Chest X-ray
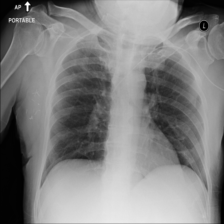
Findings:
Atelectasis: negative
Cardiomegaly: negative
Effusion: negative
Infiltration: negative
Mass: negative
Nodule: negative
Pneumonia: negative
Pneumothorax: negative
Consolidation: negative
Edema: negative
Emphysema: negative
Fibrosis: negative
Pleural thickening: negative
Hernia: negative